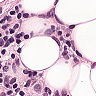
Metastatic tissue present: yes